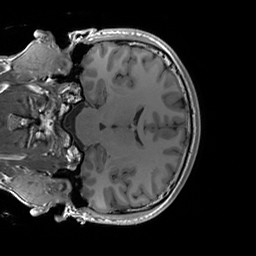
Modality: T1w
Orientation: coronal
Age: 19
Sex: male